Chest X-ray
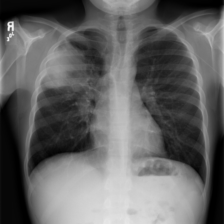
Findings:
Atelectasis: positive
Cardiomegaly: negative
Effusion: negative
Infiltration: negative
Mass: negative
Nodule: negative
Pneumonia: negative
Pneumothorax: negative
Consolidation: positive
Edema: negative
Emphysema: negative
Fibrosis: negative
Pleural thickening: negative
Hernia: negative